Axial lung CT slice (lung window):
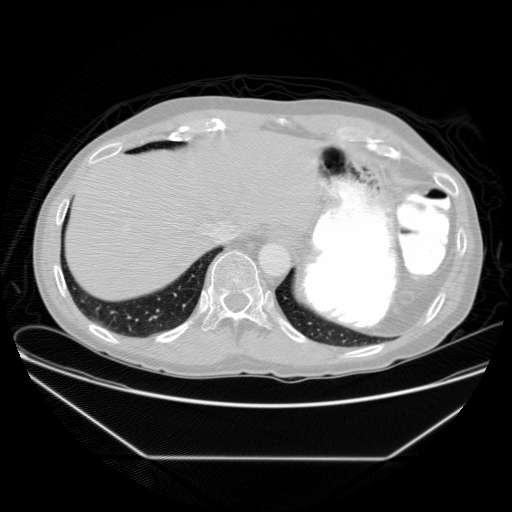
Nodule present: no